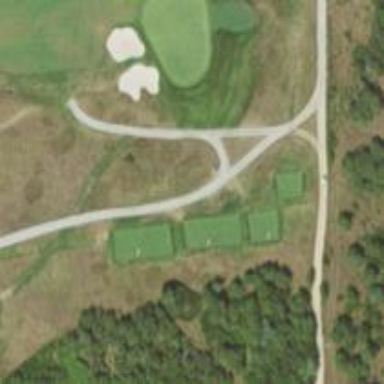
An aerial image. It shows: Path for both road and golf.